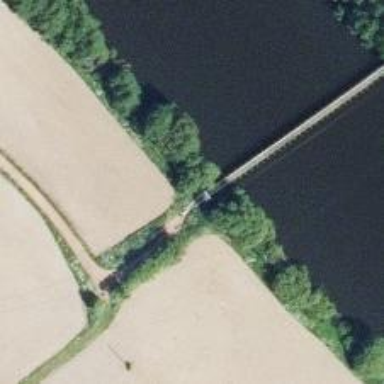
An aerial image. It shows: Suspension bridge for cyclists on cycleway.